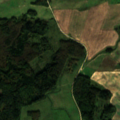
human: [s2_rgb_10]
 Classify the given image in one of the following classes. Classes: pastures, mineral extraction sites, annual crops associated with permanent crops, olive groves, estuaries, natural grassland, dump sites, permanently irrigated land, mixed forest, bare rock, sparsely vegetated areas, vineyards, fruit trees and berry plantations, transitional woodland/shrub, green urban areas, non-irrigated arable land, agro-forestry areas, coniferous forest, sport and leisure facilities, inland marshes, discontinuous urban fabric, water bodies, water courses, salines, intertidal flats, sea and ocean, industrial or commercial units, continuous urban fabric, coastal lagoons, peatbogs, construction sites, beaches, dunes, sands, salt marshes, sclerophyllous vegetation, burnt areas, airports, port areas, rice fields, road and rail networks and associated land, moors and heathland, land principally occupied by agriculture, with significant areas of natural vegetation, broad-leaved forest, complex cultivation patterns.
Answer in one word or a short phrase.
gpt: non-irrigated arable land, land principally occupied by agriculture, with significant areas of natural vegetation, mixed forest